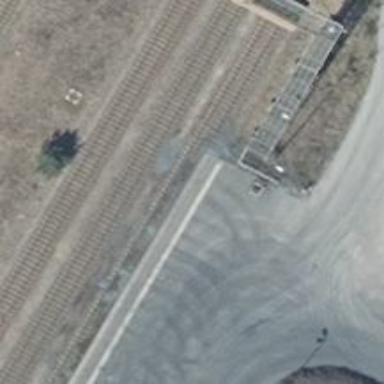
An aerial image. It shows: Railway yard used for servicing trains.